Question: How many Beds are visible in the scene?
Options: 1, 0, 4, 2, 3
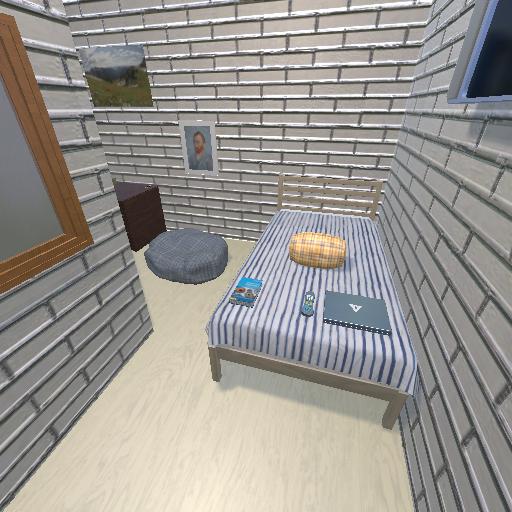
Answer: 1